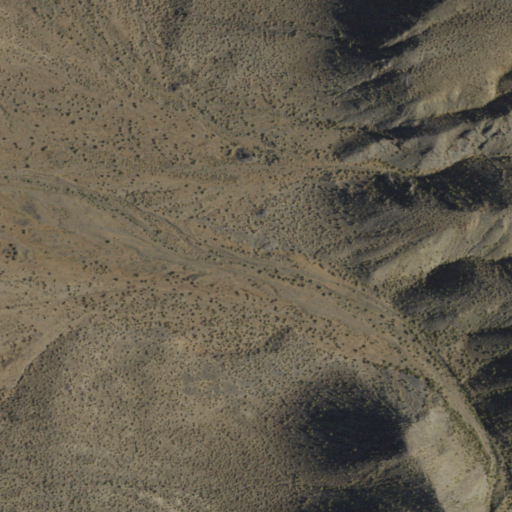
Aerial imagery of valley in Nevada named Shanghai Canyon containing only shrub